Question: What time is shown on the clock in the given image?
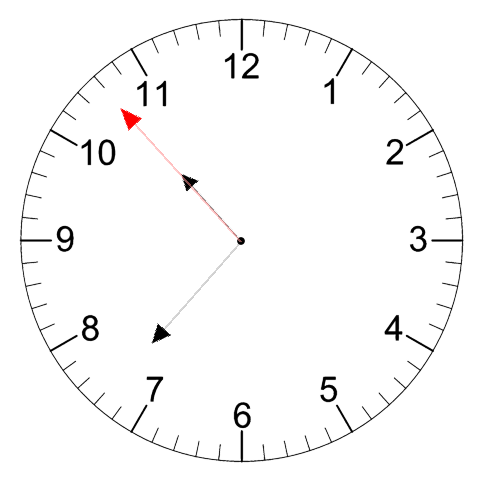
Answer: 10:36:53